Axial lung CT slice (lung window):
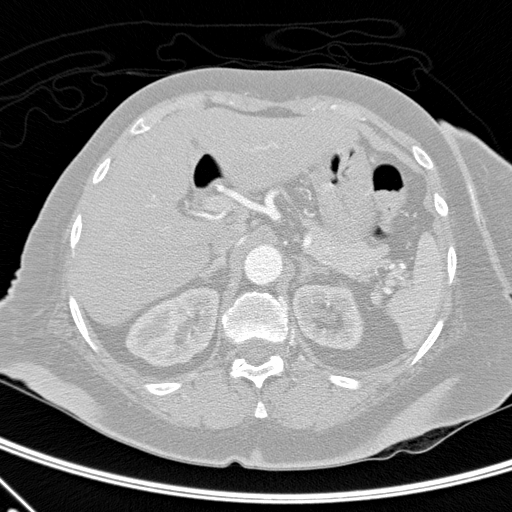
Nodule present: no